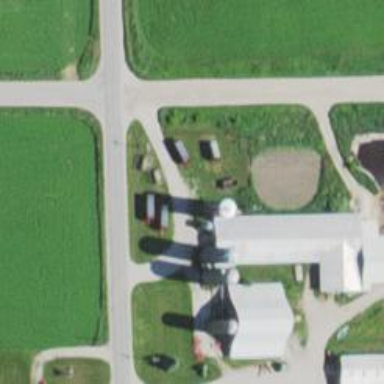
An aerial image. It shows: Silo.